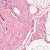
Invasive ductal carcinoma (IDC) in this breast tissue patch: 0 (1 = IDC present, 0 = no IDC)